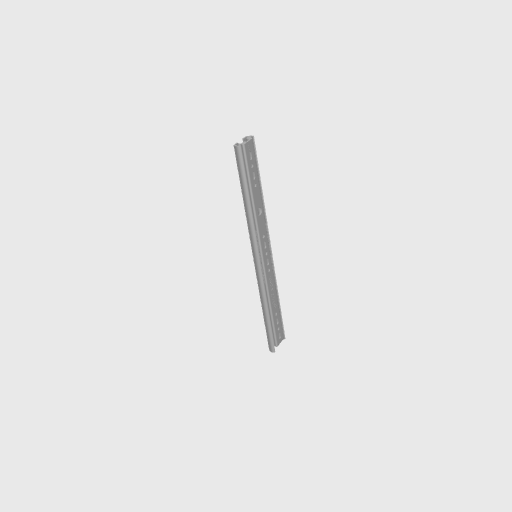
Part: ViperSlide10Ball